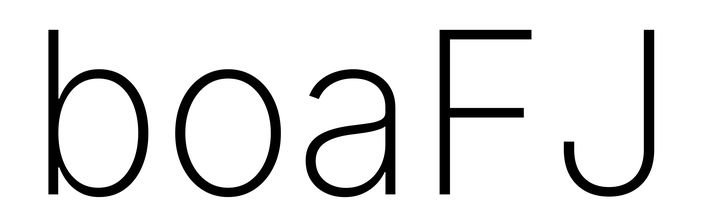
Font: Inter_ExtraLight